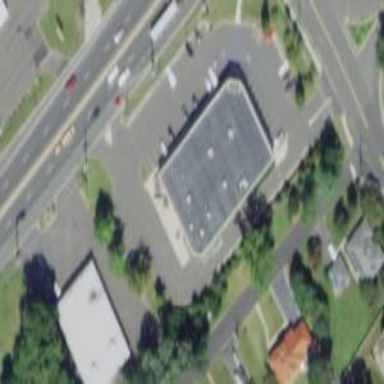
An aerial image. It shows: Building.